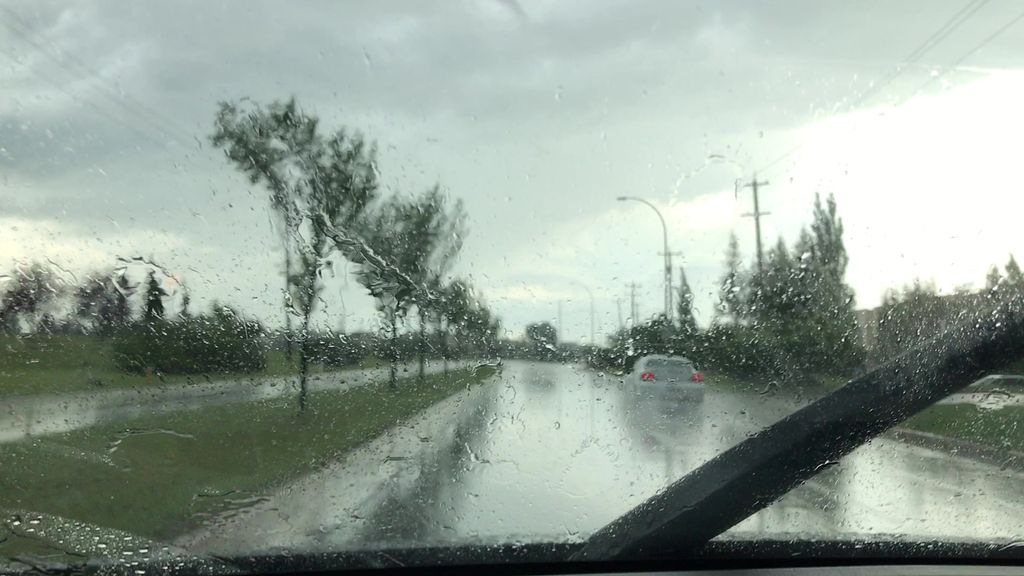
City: edmonton